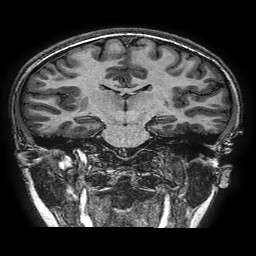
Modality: T1w
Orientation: sagittal
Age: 13
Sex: female
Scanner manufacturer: ge
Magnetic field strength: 3 T
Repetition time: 0.00766 s
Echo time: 0.003476 s